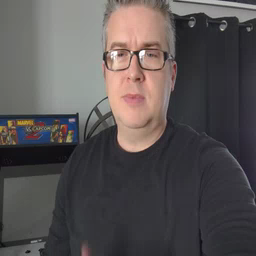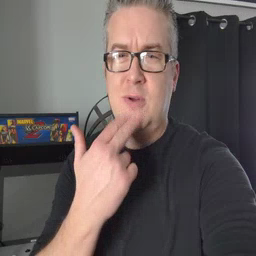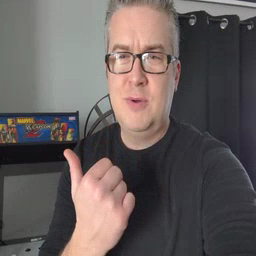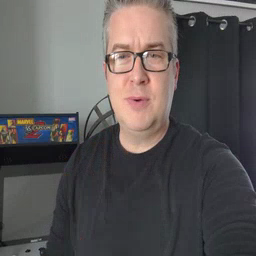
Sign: cute